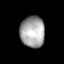
Tissue: lung
Cell type: Endothelial cells
Senescence score: 0.6272
Nuclear area (px): 741
Mean DAPI intensity: 167.34